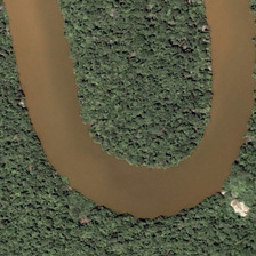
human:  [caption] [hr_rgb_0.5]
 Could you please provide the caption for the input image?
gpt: There is a large forest in the picture.

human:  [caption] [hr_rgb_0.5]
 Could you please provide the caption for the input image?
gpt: There's a big forest in the picture.

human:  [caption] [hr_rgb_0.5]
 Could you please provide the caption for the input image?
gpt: The picture has a large forest.

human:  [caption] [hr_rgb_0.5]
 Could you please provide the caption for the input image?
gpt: A Yellow River is blowing in the forest.

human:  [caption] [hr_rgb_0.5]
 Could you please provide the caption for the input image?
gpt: A yellow river winds through the woods.